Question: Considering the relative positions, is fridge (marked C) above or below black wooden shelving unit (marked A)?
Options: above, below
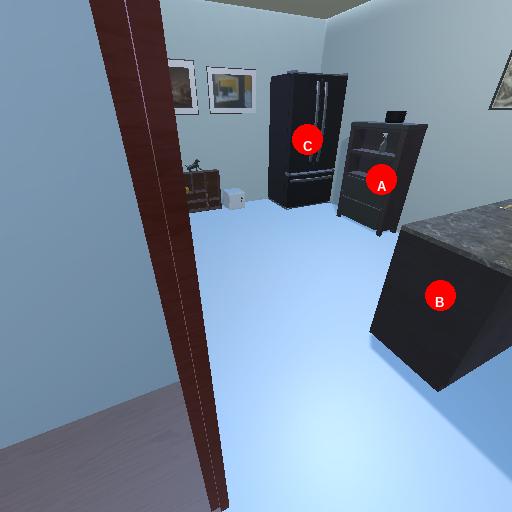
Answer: above